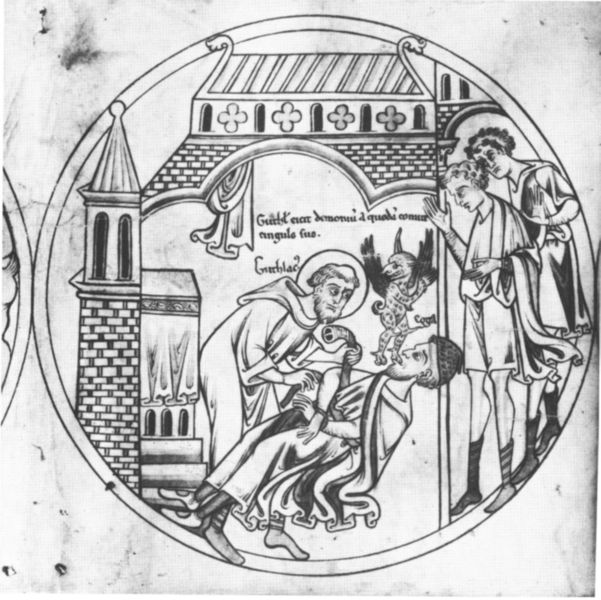
Titel: Das Leben des heiligen Guthlac, Guthlac-Rolle
Standort: Herstellungsort: Crowland (EU - GB - England)
Institution: London, British Library
Schlagwörter: adler, flügel, kampf, mann, menschen, stadt, fenster, männer, zeichnung, dach, bart, kappe, bibel, steine, vorhang, kirche, kreis, rund, turm, schrift, bogen, zuschauer, mauer, schriftzug, church, curtain, people, priest, white, dekoration, black, dress, woman, tor, fugen, kreuz, türme, torbogen, druck, beschriftung, heiligenschein, kranker, mauern, teufel, man, mittelalter, tower, mönch, heiliger, male, heilige, black and white, castle, illustration, devil, saint, drache, symbole, rüssel, latein, monk, medieval, circles, legs, folter, snout, dragon, heilger, round, pray, halo, beschritung, exorzismus, austreibung, dömon, socks, teugel, demon, bad, sin, punish, exirzismus, spell, exorcism, 동그라미, 벽돌, 성, 지붕, 성직자, 사탄, 옛날그림, 생각하기귀찮다, dedvil, instestines